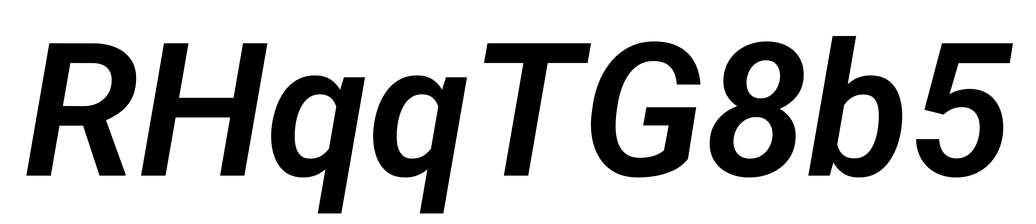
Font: Roboto-Italic_SemiBold_Italic